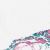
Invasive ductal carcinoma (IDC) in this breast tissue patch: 0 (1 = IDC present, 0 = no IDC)